Question: Take a look at this <URL>. Magnifying on hover works well for text and images, but I would like to have the same effect for the chart.

I would like the solution, if possible, to be applicable to any 'D3' SVG-based chart.
The example uses jquery plugin AnythingZoomer, it looked to me as a good starting point, however, you don't need to stick to it, you can use anything else if you wish.
I am aware of <URL>, this is related, but not quite what I want.
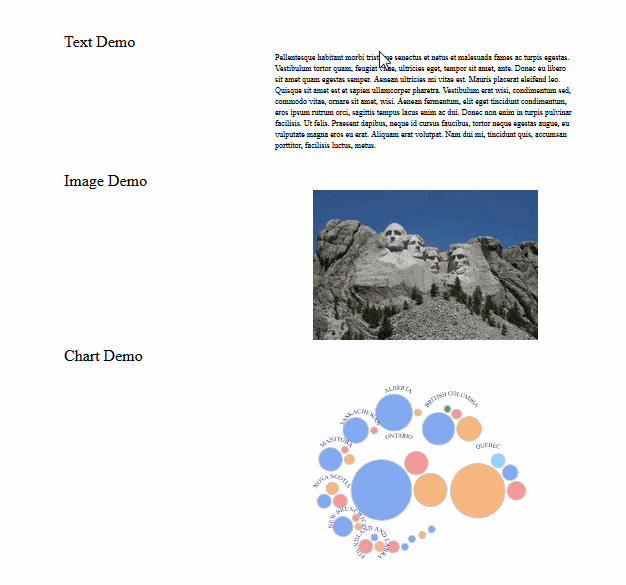
Answer: You can do this by not explicitly declaring 'width' and 'height' in the SVG (which is overwritten by CSS anyway), using the <URL>, and then allowing AnythingZoom to 'clone' the content of your original chart.
<URL>
'''
var svg = d3.select("#small-chart").append("svg")
// .attr("width", diameter + 300)
// .attr("height", diameter)
.attr('viewBox', "0 0 " + 225 + " " + 225);
// ...
$("#zoom3").anythingZoomer({
clone: true
});
'''
Since you are drawing in SVG using D3 (where you need to know the 'width' and 'height' for the pack layout) and using a jquery plugin which zooms by setting classes and absolute positioning, you have to share the coordinates (the '225px' magic number) in CSS and in JS.
Ideally, you would want to keep the magic number at only one place. To do that you can declare the value only in CSS and then read them in your JS after creating your SVG element.